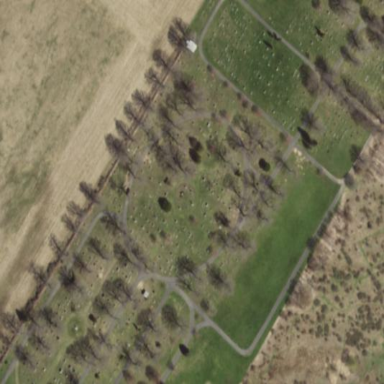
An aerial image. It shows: Graveyard.